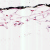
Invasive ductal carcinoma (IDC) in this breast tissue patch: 0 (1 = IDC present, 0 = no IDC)